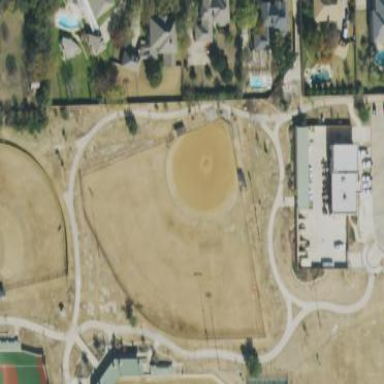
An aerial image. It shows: Softball pitch for leisure land activities.